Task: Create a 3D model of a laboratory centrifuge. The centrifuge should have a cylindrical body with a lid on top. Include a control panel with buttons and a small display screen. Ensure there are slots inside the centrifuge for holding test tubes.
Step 44:
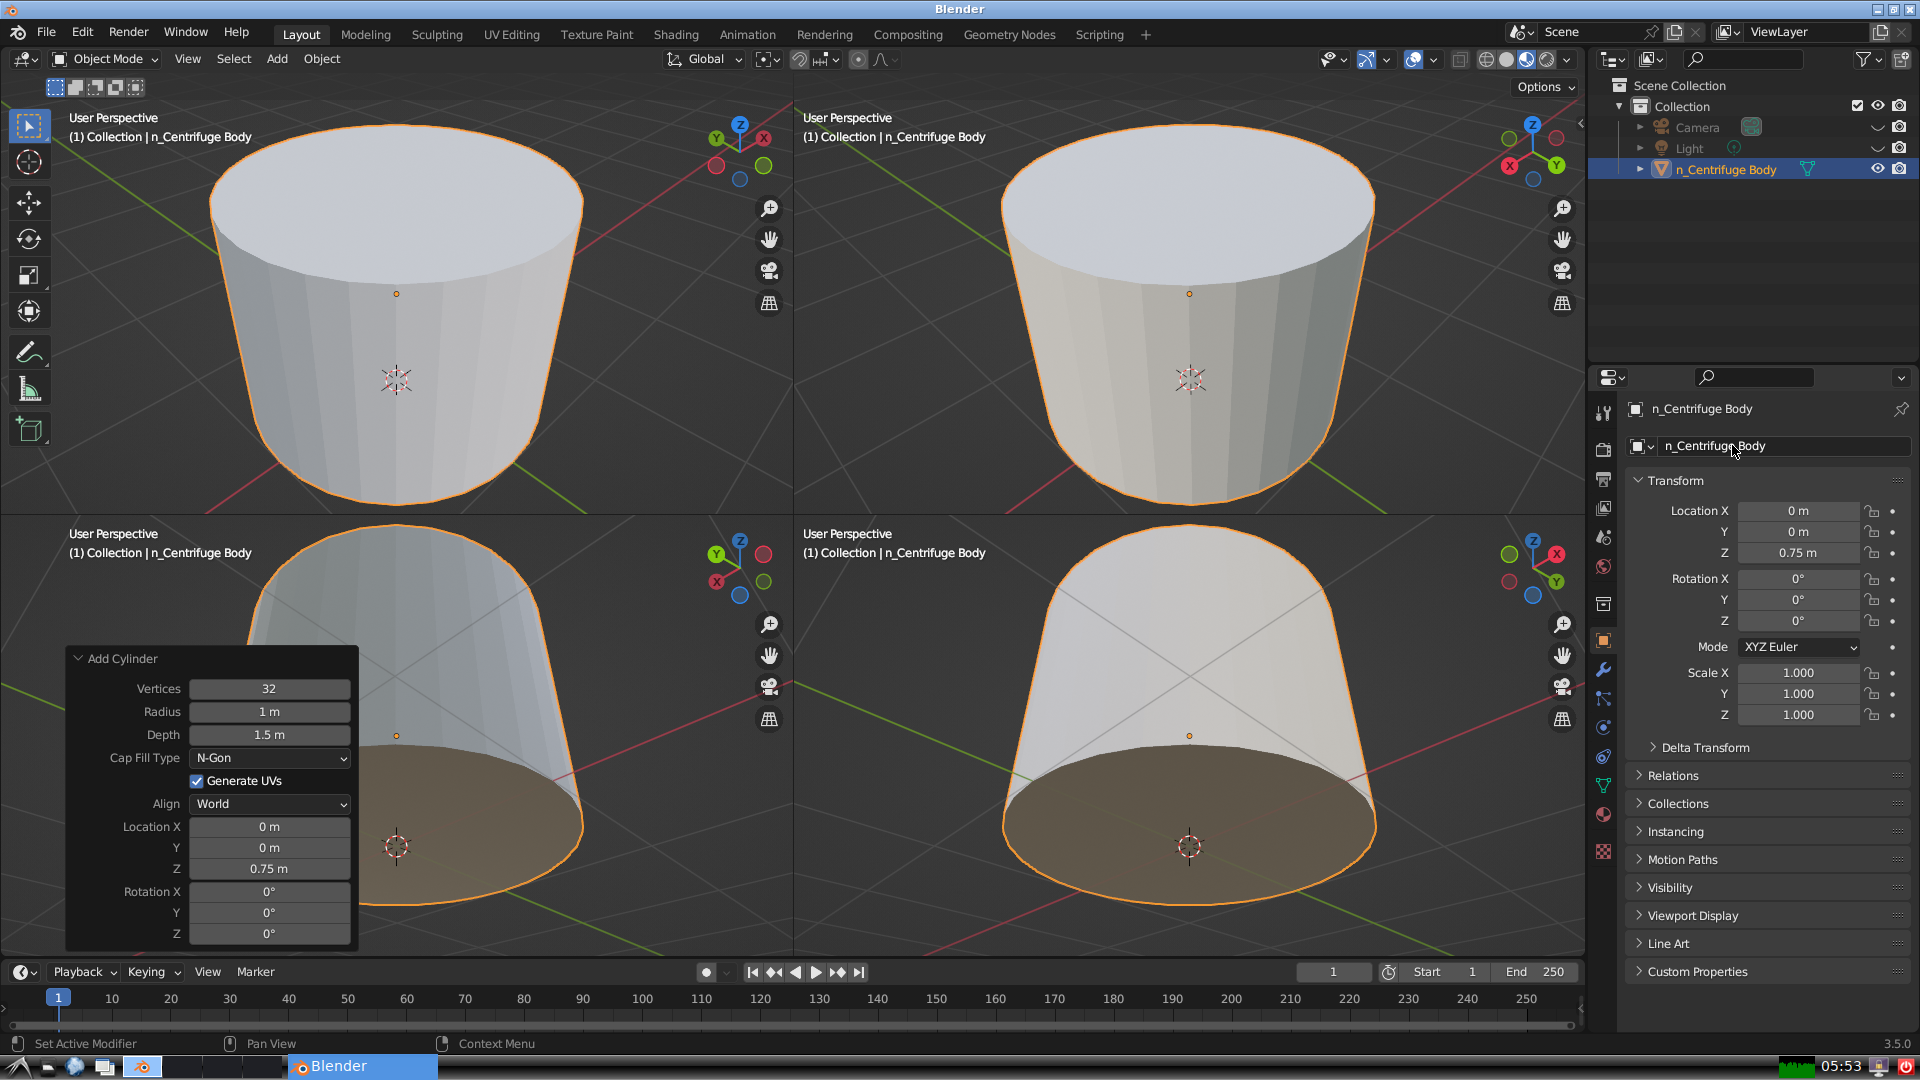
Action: {"mouse_move": [1608, 805]}